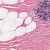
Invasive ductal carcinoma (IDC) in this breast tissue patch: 0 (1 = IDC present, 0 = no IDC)